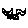
Label: cat